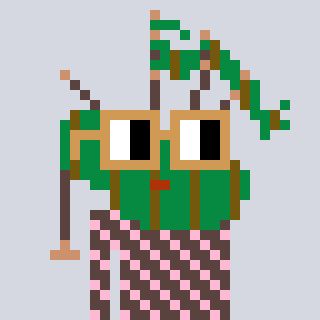
a pixel art character with square brown glasses, a bagpipe-shaped head and a darkbrown-colored body on a cool background